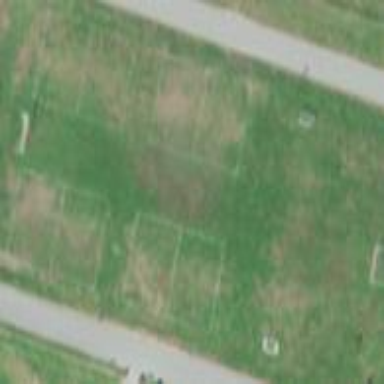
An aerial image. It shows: American football pitch for leisure and sport activities.